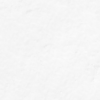
Label: not_dusty